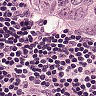
Metastatic tissue present: yes